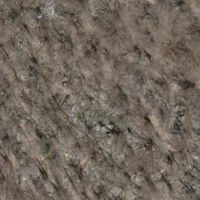
EUNIS habitat code: 41
Species observed at this site:
Salvia glutinosa